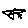
Label: star